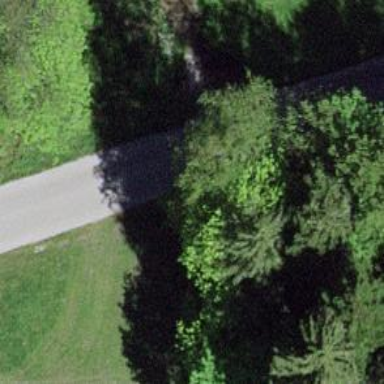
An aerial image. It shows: Unclassified road on bridge.